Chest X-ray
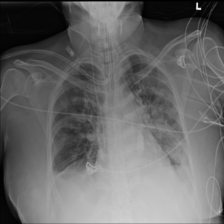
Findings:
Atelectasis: negative
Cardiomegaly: negative
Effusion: positive
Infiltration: positive
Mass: negative
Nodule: negative
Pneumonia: negative
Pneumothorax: negative
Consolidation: negative
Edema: negative
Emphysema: negative
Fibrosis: negative
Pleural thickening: negative
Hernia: negative